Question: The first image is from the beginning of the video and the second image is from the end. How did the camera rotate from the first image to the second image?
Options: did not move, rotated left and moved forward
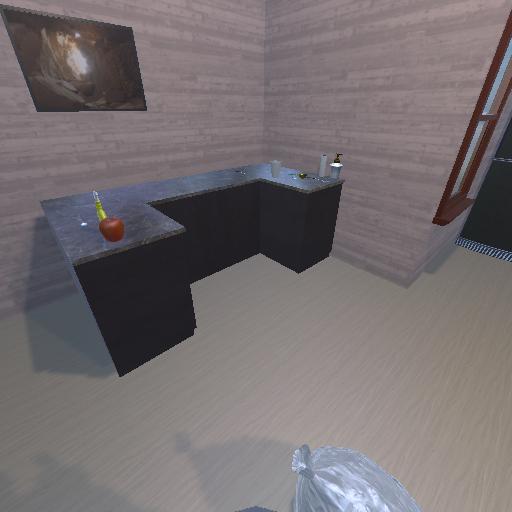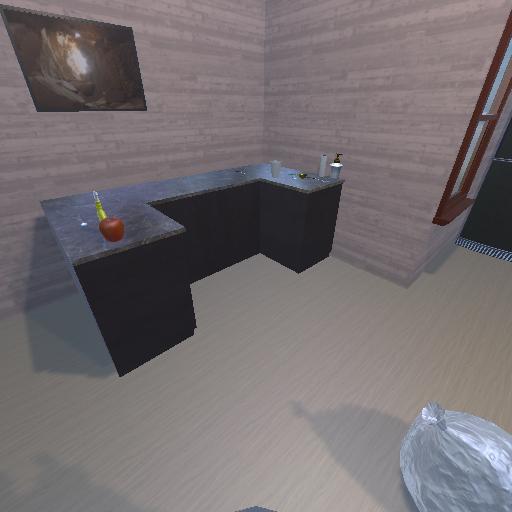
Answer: did not move